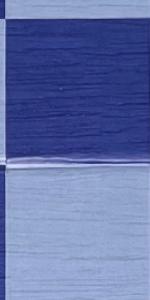
Label: Empty